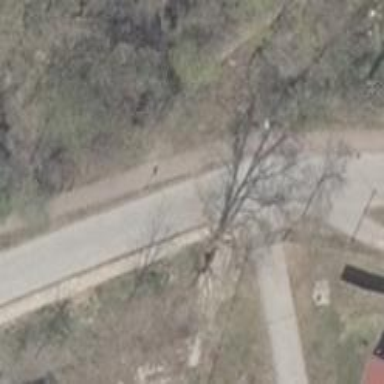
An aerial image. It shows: Residential road with sidewalks on both sides.